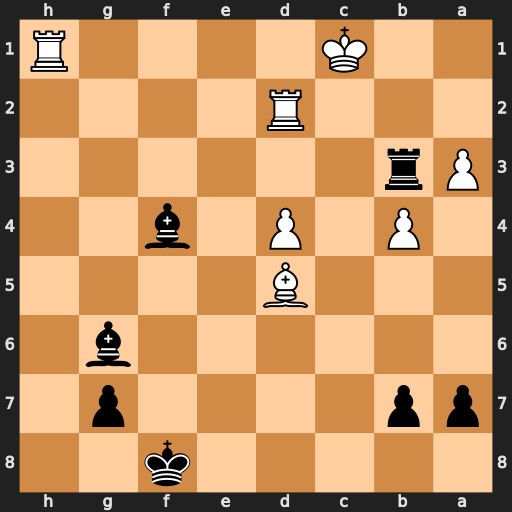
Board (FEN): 5k2/pp4p1/6b1/3B4/1P1P1b2/Pr6/3R4/2K4R
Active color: b
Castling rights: -
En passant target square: -
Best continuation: Rb1#